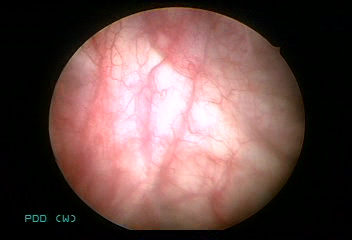
Modality: WLC
Class: Normal mucosa
Bladder cancer association: No